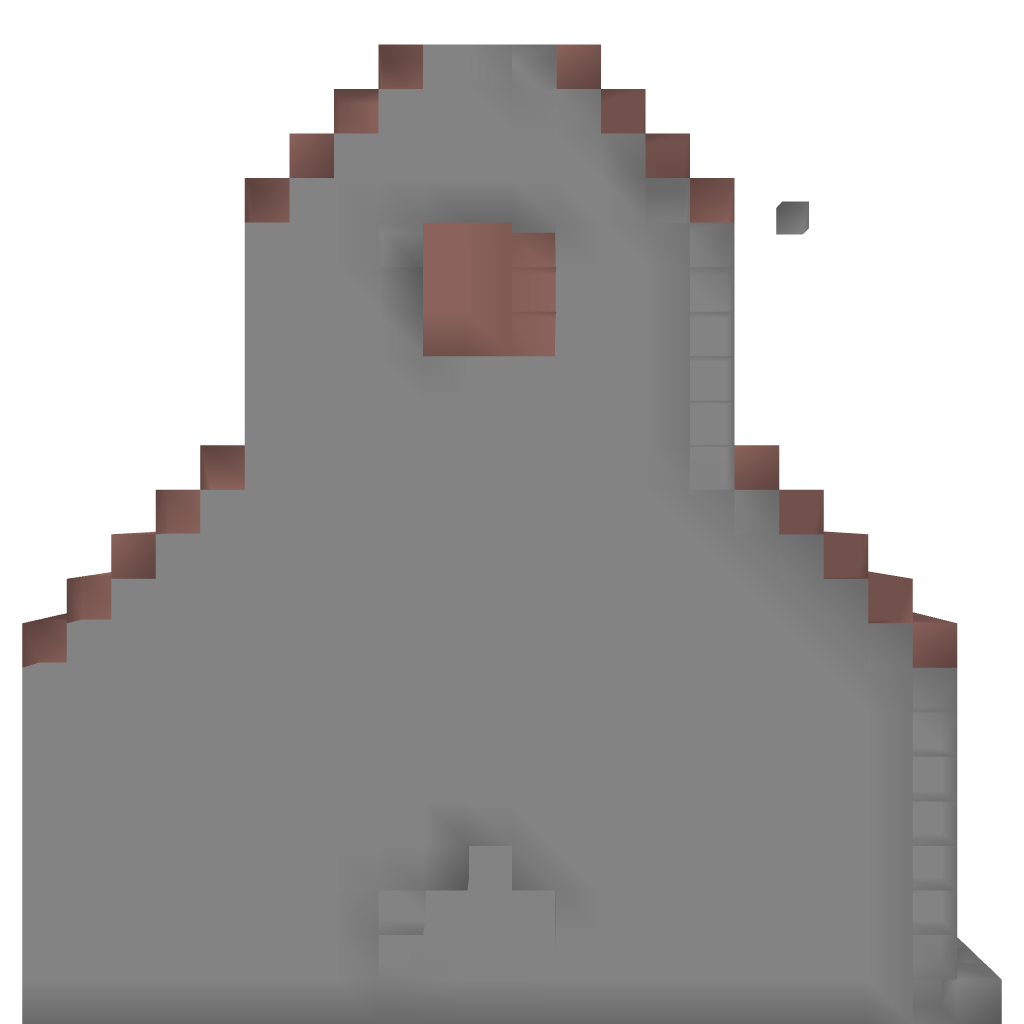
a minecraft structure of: Barn - By Cybersneeze good quality